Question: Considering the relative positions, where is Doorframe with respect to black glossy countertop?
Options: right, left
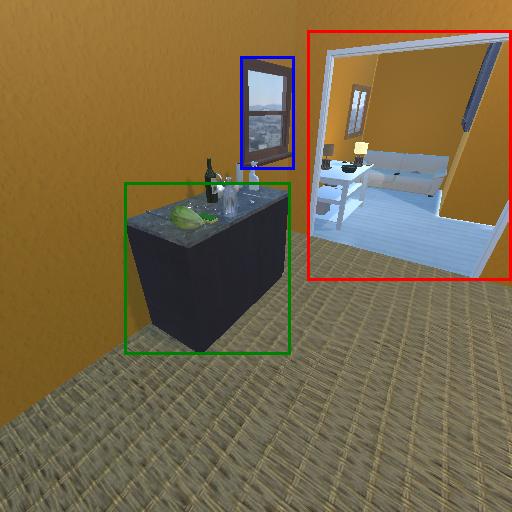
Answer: right